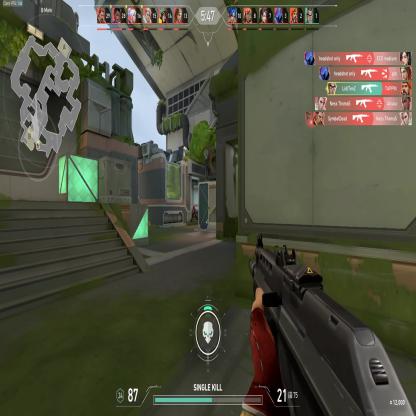
Label: enemy